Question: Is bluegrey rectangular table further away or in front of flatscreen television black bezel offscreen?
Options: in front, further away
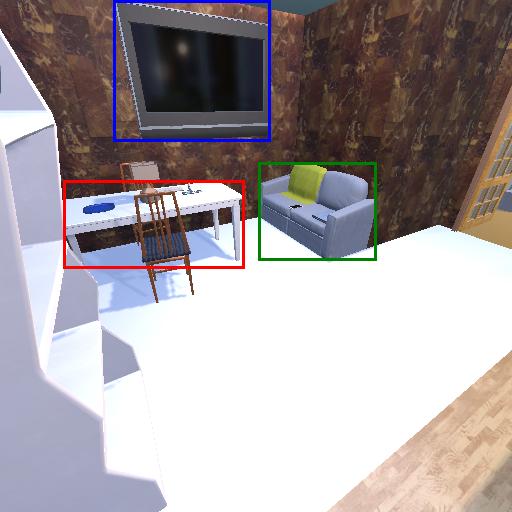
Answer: in front